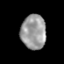
Tissue: prostate
Cell type: T cells
Senescence score: 0.3278
Nuclear area (px): 849
Mean DAPI intensity: 154.511